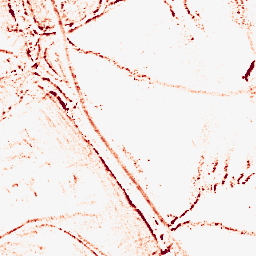
Category: morphological
Decomposition family: morphological_rect
Decomposition parameters: operation: opening
width: 5
height: 5
Upsampling method: sinc_blackman
Upsampling parameters: scale: 4
kernel_size: 8
Upsampling scale: 4